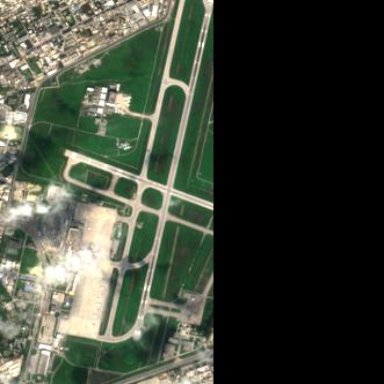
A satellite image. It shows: International public aerodrome (airport).